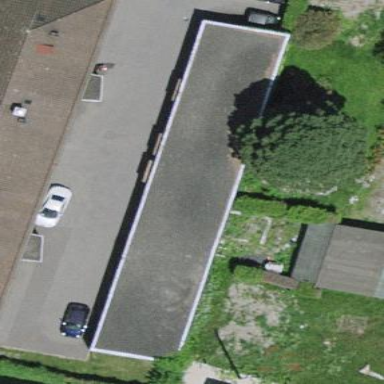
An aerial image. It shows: Group of garages.